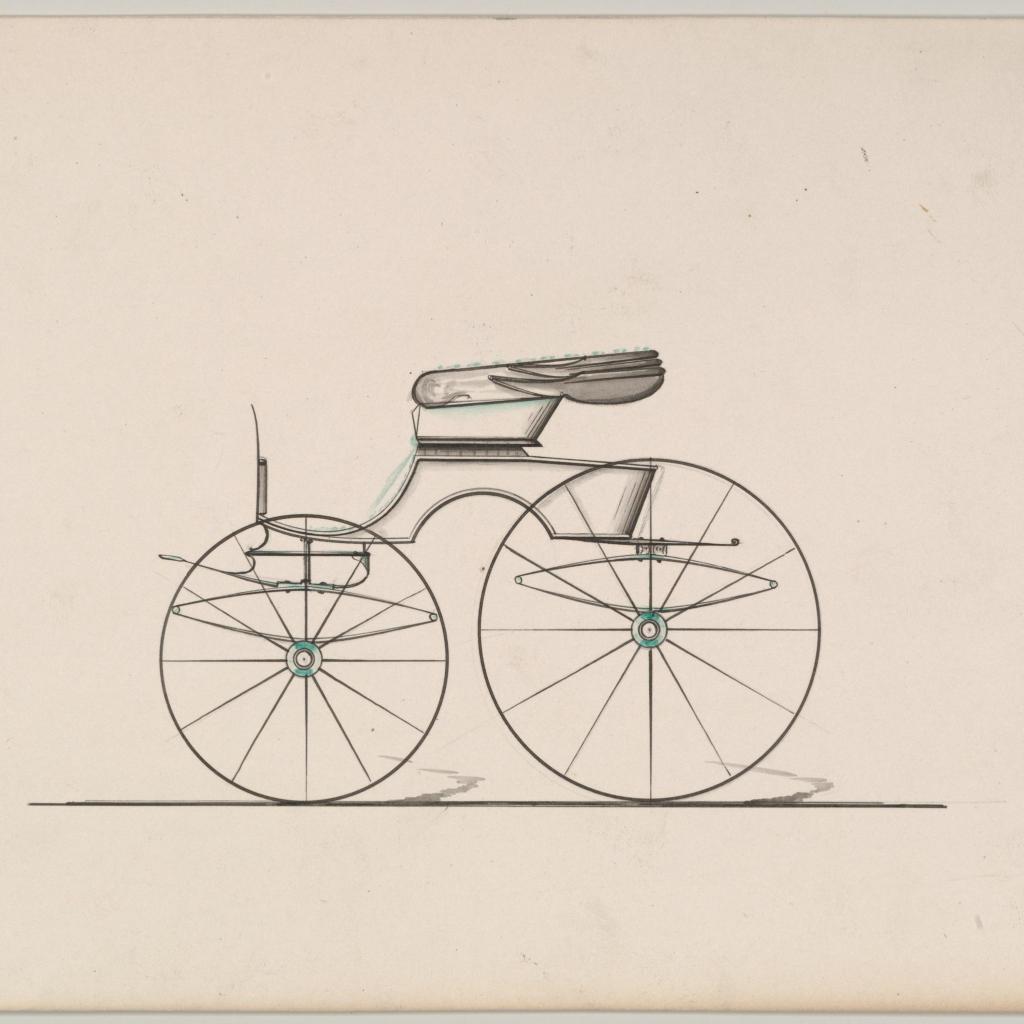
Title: Road Wagon #947
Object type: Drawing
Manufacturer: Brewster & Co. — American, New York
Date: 1850–70
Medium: Pen and black ink
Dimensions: Sheet: 6 × 8 13/16 in. (15.2 × 22.4 cm)
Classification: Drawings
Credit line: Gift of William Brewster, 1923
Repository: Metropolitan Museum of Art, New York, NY